Field crop: maize
Growth stage: 2
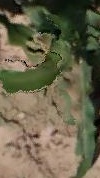
Species: maize